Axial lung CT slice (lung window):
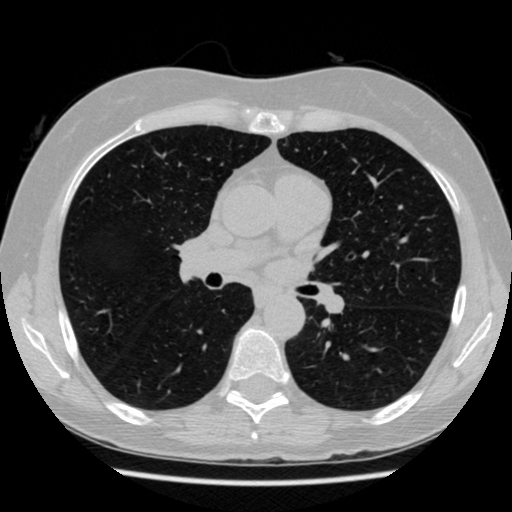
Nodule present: no